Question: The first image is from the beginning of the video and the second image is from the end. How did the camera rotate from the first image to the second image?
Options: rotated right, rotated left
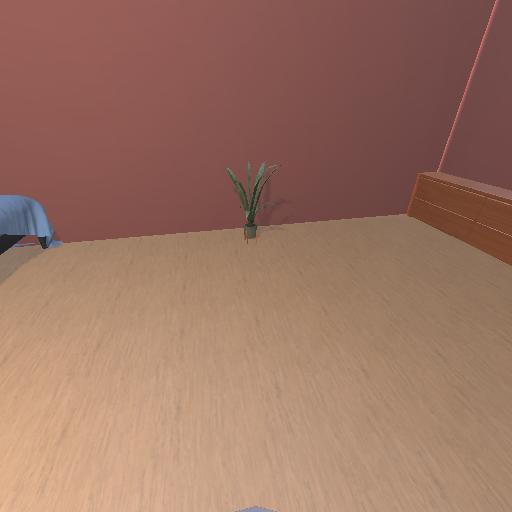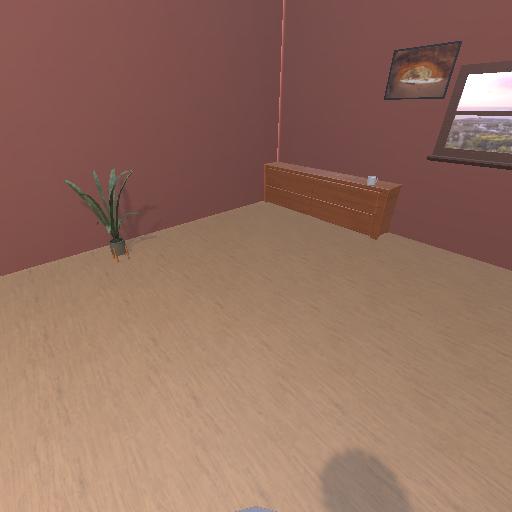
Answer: rotated right